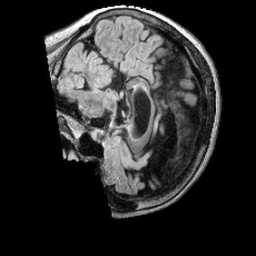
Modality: FLAIR
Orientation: sagittal
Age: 62
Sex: female
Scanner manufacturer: siemens
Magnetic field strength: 3 T
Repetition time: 5 s
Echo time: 0.387 s